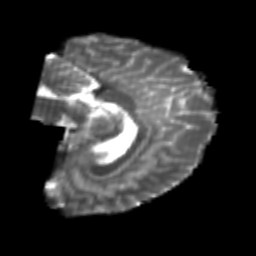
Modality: T2w
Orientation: sagittal
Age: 24
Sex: female
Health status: healthy
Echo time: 0.074 s